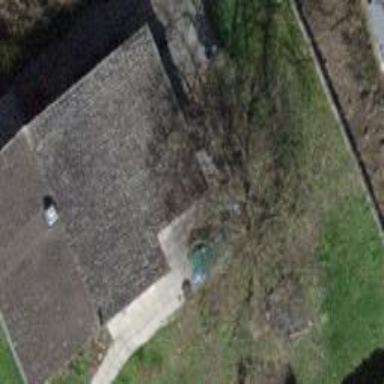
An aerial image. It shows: Building with tiled roof.